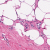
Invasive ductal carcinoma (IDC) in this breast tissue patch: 0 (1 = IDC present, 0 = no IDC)